Question: I highly suspect that there is a bug in 'community' package. It in in the calculation in module score. I looked at the 'Louvain' algorithm <URL> and find some anomaly. Here is the problem-
In the equation of 'Q'

there is 'k_ik_j/2m' and after after multiplying the outside '1/2m' it should be 'k_ik_j/4 sqr(m)', But if you go the the 'modularity()' function of the package, the code is like this- 'sqr(k_ik_j/4m)'. See line number 131 and the is the line-
'''
res += (inc.get(com, 0.) / (2. * links)) -(deg.get(com, 0.) / (2. * links)) ** 2
'''
But, according to the equation it should have been like this-
'''
res += (inc.get(com, 0.) / (2. * links)) - deg.get(com, 0.) / (2. * links) ** 2
'''
I tested on some toy graph to check the modularity score of best cluster and the second corrected code giving the highest modularity for the best partition. But, the first code(the wrong one(probably)), giving low modularity score for the best partition.
Those above was what I got after reading the paper, testing with some graph and understanding and debugging the 'modularity()' function.
My question is, is my finding correct? can anybody check it? If anybody need some more information or clarification, I can provide.
I am using the 0.8 version of <URL> package.
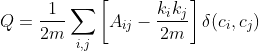
Answer: You are right that second part is k_i * k_j / (4 sqr(m)), with k_i the degree of the community i. But you are only considering case where i==j, and thus it become:
k_i * k_i /4 sqr(m) == (k_i / (2 m)) ** 2
With your equation, I think you were only considering k_i and forget the k_j.